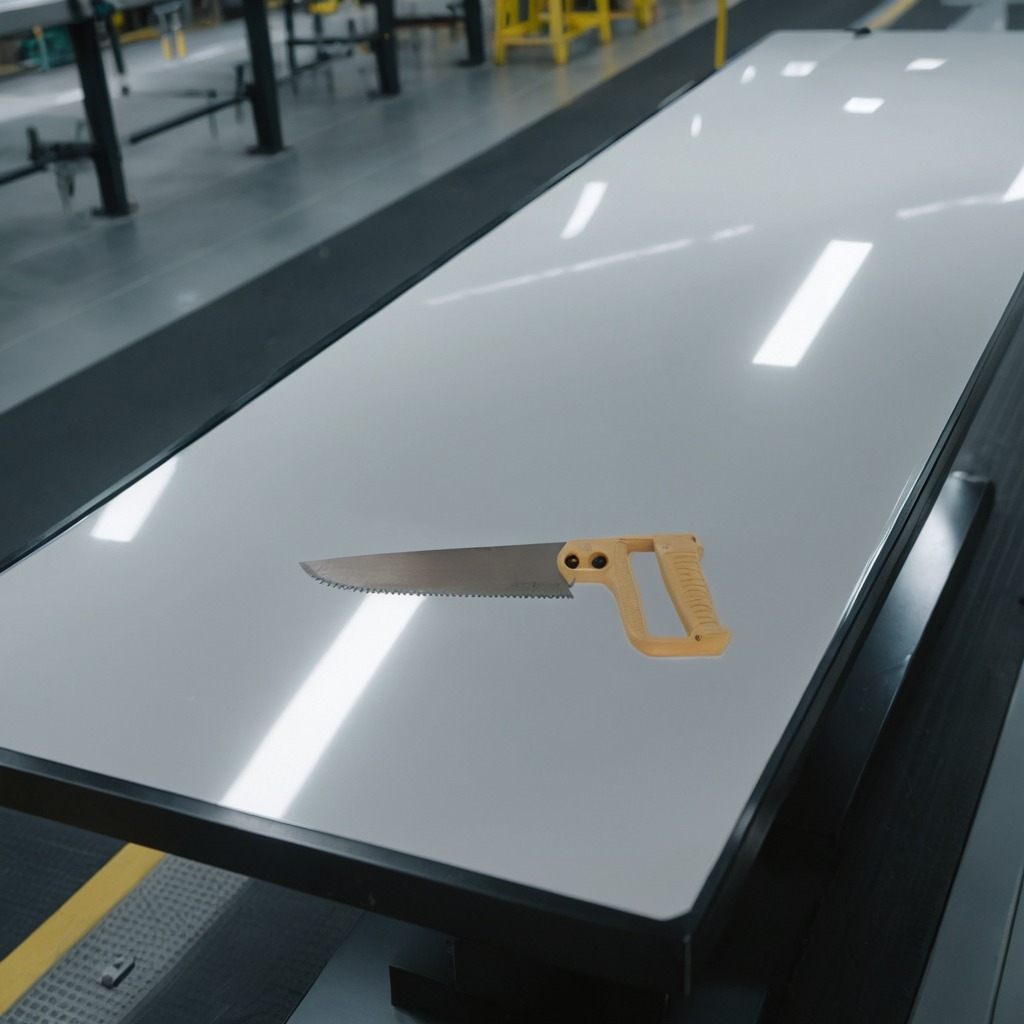
A metal saw is lying on a high-gloss table in a ship maintenance bay industrial lighting.